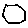
Label: hexagon